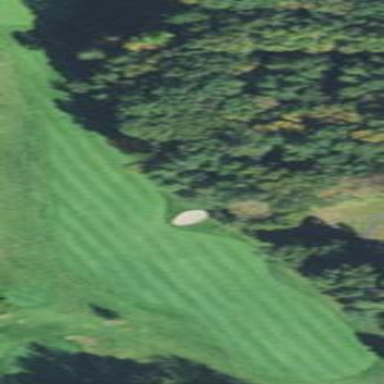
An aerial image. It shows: Golf fairway surrounded by grass.